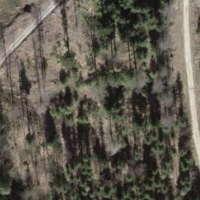
EUNIS habitat code: 41
Species observed at this site:
Vaccinium myrtillus